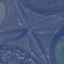
Land use / land cover class: Highway